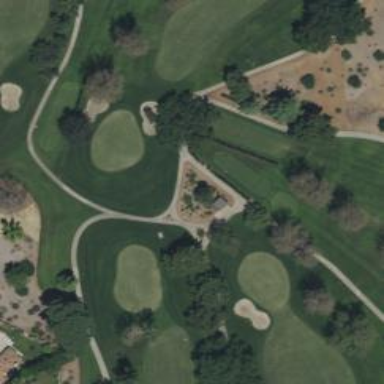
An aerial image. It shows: Path for both roads and golfers.